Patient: sex M, age 63
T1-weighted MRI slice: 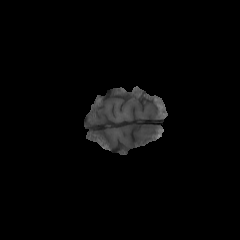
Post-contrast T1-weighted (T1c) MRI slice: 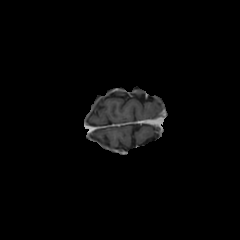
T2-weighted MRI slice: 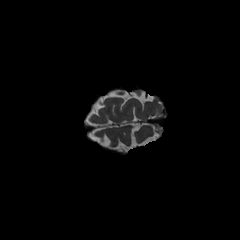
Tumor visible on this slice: no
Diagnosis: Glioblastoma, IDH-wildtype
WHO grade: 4